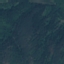
Label: Forest